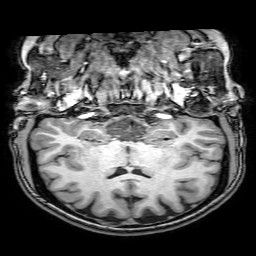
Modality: T1w
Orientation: sagittal
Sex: female
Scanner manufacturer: philips
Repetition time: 0.008133 s
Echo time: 0.00373 s